Question: '''
QGridLayout *layout = new QGridLayout ();
centralWidget->setLayout (layout);
layout->addWidget (refresh, 0, 0);
layout->addWidget (zoomIn, 1, 0);
layout->addWidget (zoomOut, 1, 1);
layout->addWidget (panLeft, 2, 0);
layout->addWidget (panRight, 2, 1);
layout->addWidget (panTop, 3, 0);
layout->addWidget (panBottom, 3, 1);
layout->addWidget (findInfo, 4, 0);
layout->addWidget (textEdit, 5, 0);
window->setCentralWidget (centralWidget);
'''

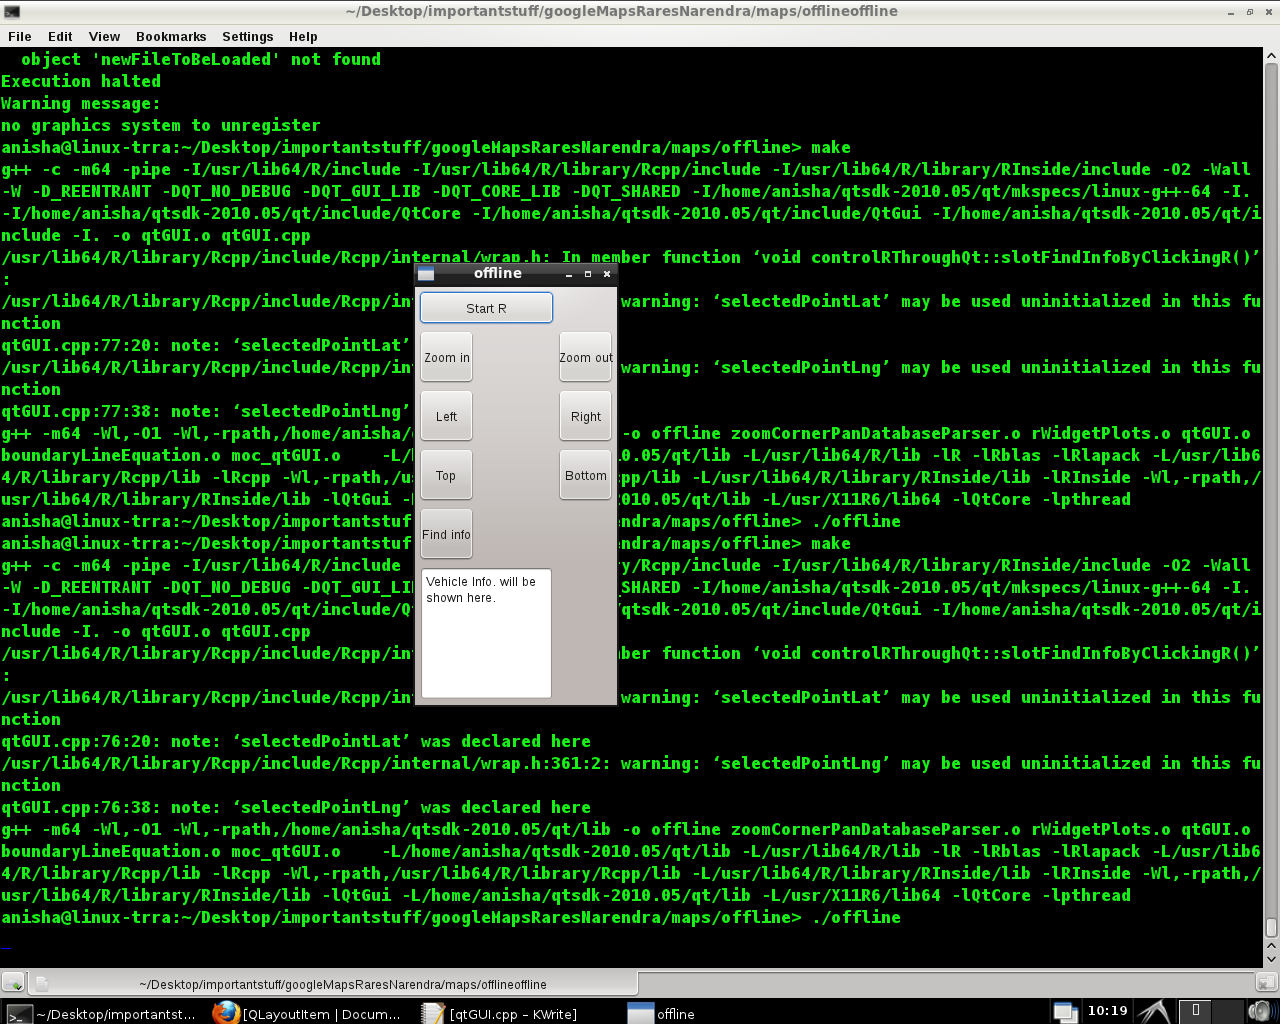
Answer: I think we need some more context. I took your code and wrapped it into the following complete sample application:
'''
#include <QGridLayout>
#include <QPushButton>
#include <QTextEdit>
#include <QApplication>
#include <QMainWindow>
int main(int argc, char ** argv) {
QApplication app( argc, argv );
QMainWindow win;
QWidget* centralWidget = new QWidget(&win);
QPushButton* refresh = new QPushButton("Start R");
QPushButton* zoomIn = new QPushButton("Zoom in");
QPushButton* zoomOut = new QPushButton("Zoom out");
QPushButton* panLeft = new QPushButton("Left");
QPushButton* panRight = new QPushButton("Right");
QPushButton* panTop = new QPushButton("Top");
QPushButton* panBottom = new QPushButton("Bottom");
QPushButton* findInfo = new QPushButton("Find Info");
QTextEdit* textEdit = new QTextEdit("Vehicle Info. Will be shown here.");
///////////////////////////// Your Code
QGridLayout *layout = new QGridLayout ();
centralWidget->setLayout (layout);
layout->addWidget (refresh, 0, 0);
layout->addWidget (zoomIn, 1, 0);
layout->addWidget (zoomOut, 1, 1);
layout->addWidget (panLeft, 2, 0);
layout->addWidget (panRight, 2, 1);
layout->addWidget (panTop, 3, 0);
layout->addWidget (panBottom, 3, 1);
layout->addWidget (findInfo, 4, 0);
layout->addWidget (textEdit, 5, 0);
window->setCentralWidget (centralWidget);
///////////////////////////// End your code
win.show();
app.connect( &app, SIGNAL( lastWindowClosed() ), &app, SLOT( quit() ) );
return app.exec();
}
'''
This results in the following layout: